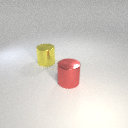
large yellow metal cylinder to the left of large red metal cylinder